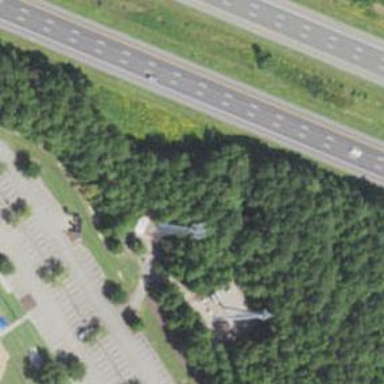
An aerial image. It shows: Mast tower used for communication.